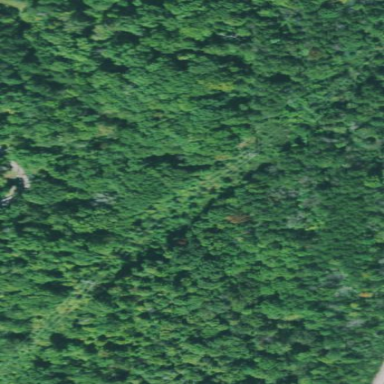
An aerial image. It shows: Forest area.